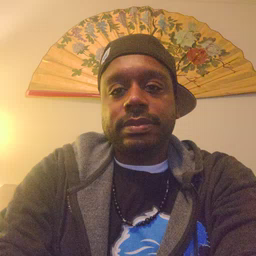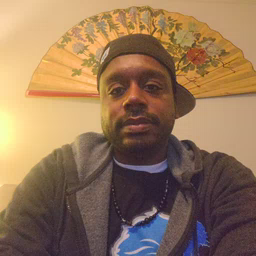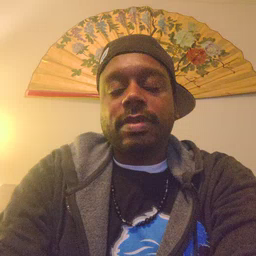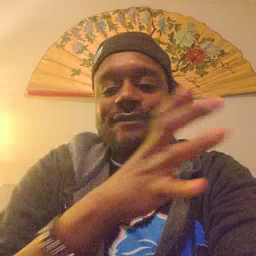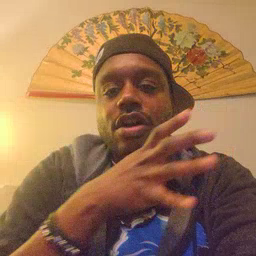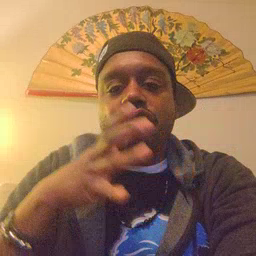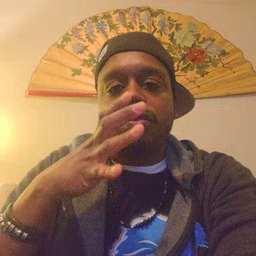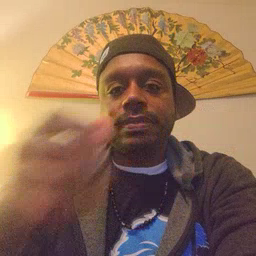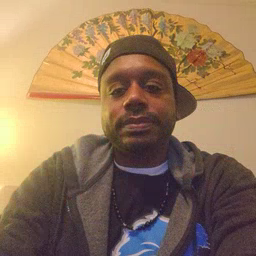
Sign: farm